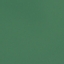
Land use / land cover class: SeaLake